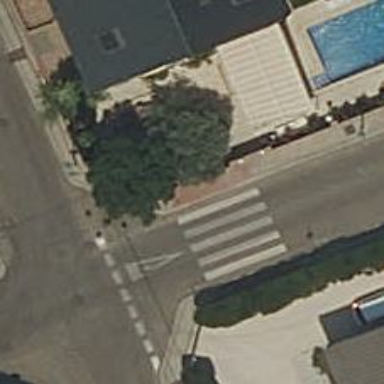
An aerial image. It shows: Marked crossing on the road with clear markings.